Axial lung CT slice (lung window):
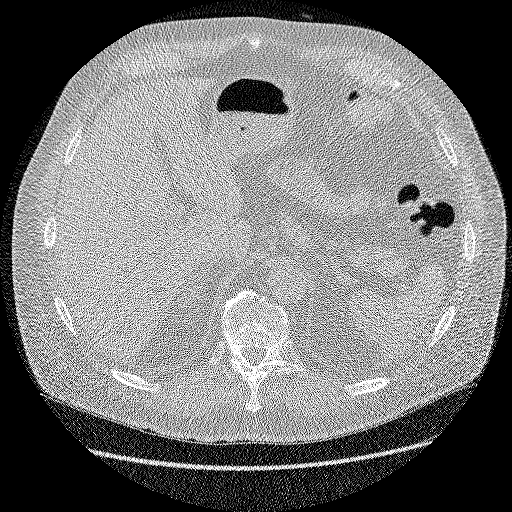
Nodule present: no